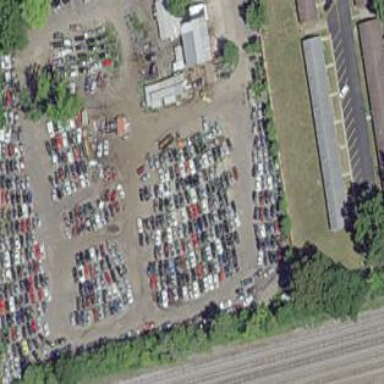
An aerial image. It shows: Scrap yard situated in industrial area.